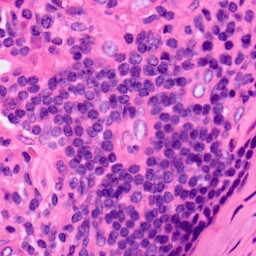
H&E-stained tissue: Lung